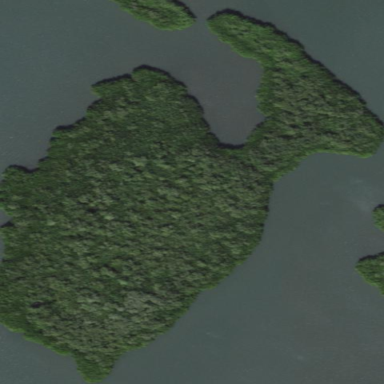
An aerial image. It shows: Islet.